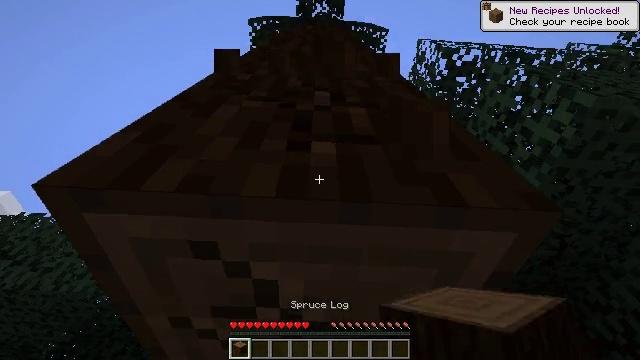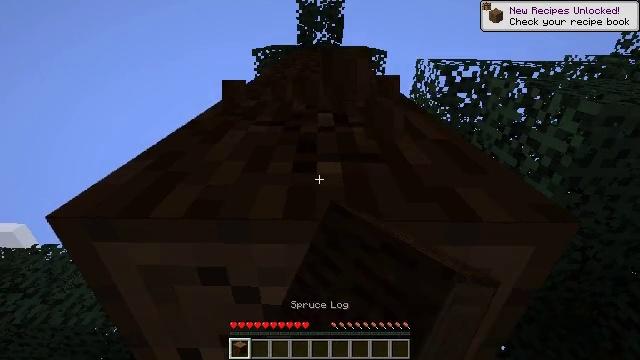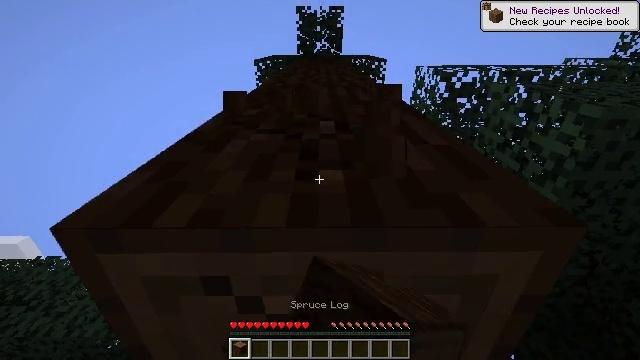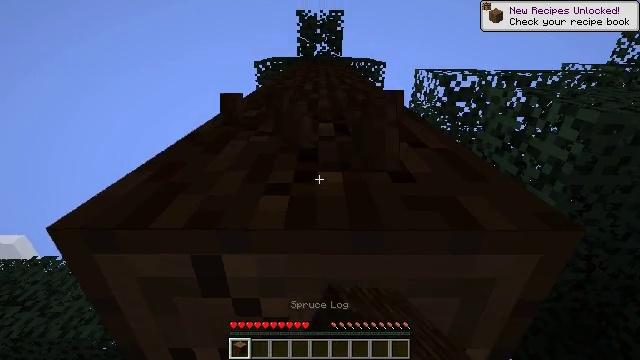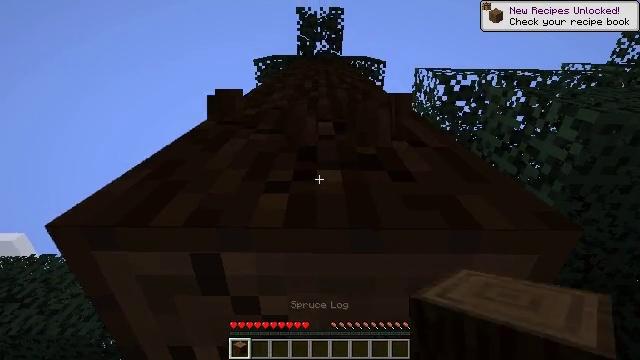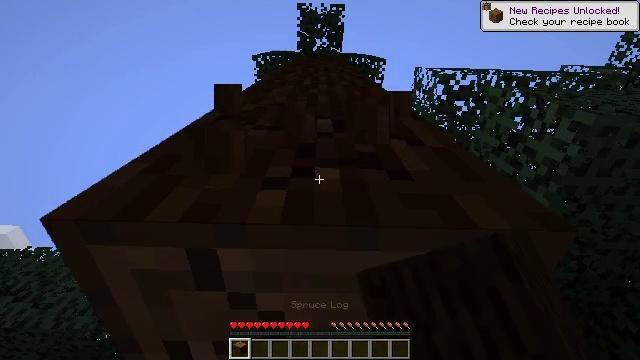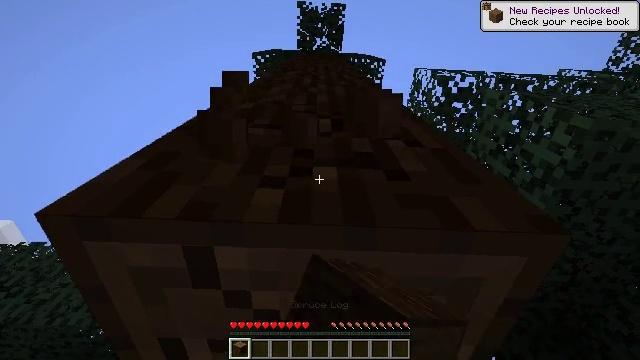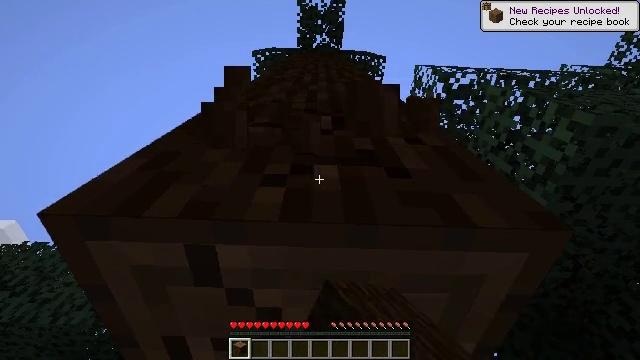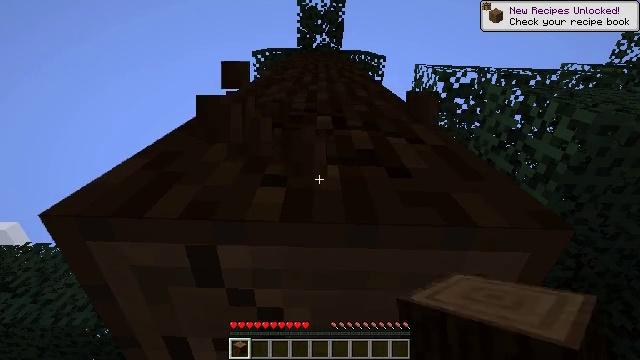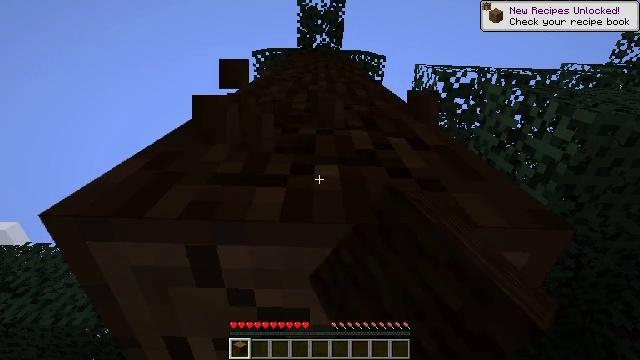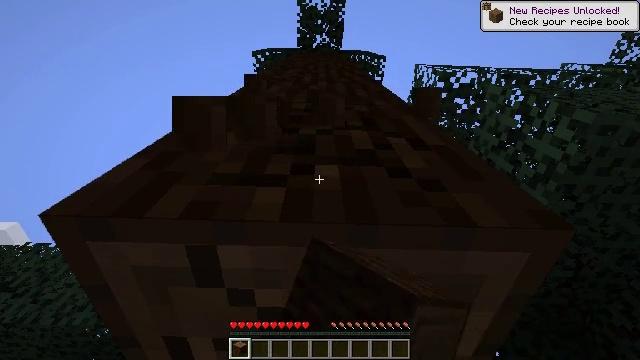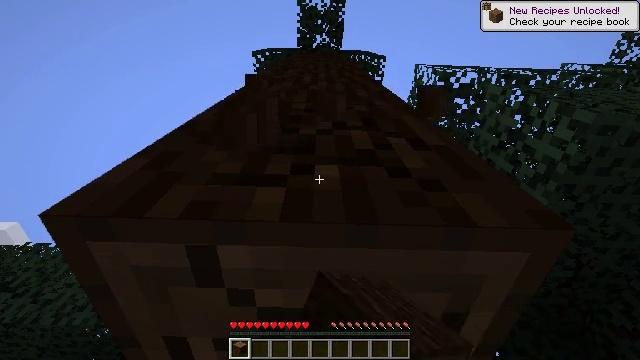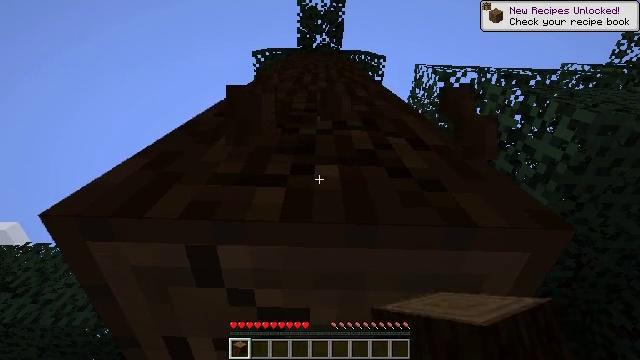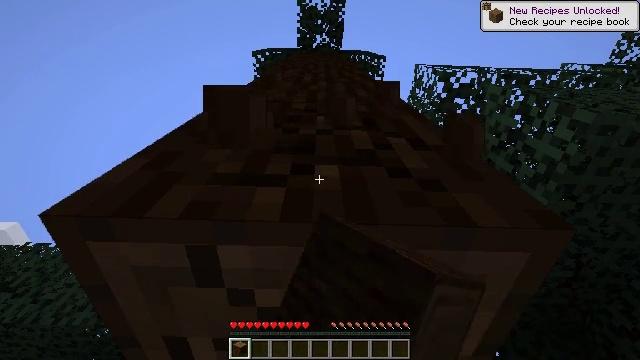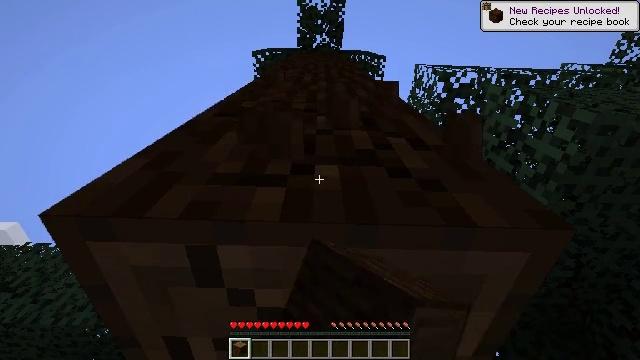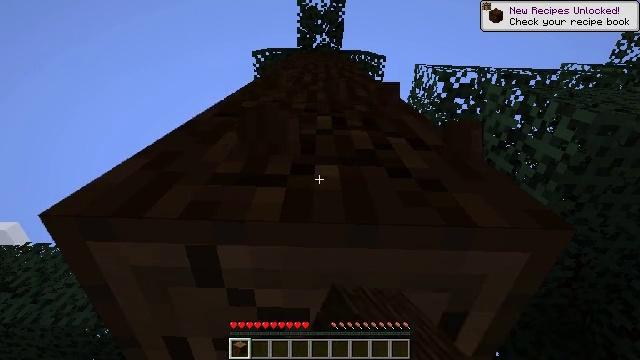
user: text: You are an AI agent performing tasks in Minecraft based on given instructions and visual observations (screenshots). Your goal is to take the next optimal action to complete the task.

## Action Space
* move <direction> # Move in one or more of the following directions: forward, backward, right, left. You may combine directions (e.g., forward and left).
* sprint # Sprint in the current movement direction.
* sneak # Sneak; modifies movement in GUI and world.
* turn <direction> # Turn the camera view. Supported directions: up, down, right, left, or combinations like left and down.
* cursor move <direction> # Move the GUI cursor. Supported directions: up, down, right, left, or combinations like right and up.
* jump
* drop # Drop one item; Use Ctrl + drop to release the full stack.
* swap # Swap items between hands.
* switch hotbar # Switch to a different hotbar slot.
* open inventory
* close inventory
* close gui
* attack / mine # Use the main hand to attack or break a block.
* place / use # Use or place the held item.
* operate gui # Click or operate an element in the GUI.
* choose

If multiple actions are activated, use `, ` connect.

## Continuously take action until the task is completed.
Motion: motion action
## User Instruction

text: Gather spruce log by chopping the tree.
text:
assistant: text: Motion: turn left and up, attack / mine
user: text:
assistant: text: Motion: turn left and up, attack / mine
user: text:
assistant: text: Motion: attack / mine
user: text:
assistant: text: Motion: attack / mine
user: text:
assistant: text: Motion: turn right, attack / mine
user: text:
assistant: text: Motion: turn right, attack / mine
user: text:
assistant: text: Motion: attack / mine
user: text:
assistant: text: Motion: attack / mine
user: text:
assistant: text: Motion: attack / mine
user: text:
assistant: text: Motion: attack / mine
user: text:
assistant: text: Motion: attack / mine
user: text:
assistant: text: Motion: attack / mine
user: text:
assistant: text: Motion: attack / mine
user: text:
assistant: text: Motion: attack / mine
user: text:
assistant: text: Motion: attack / mine
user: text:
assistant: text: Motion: attack / mine
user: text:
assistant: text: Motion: attack / mine
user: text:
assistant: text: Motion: attack / mine
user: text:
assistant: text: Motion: attack / mine
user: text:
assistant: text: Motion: attack / mine
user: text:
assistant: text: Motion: attack / mine
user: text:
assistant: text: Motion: attack / mine
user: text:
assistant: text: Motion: attack / mine
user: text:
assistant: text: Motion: attack / mine
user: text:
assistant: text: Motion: attack / mine
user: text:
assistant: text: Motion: attack / mine
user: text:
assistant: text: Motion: attack / mine
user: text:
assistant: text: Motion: attack / mine
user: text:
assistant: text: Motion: attack / mine
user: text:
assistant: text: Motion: attack / mine